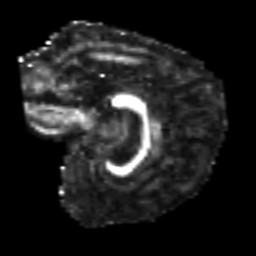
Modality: FA
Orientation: sagittal
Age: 61
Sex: male
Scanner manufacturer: siemens
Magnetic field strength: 3 T
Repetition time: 4.987 s
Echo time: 0.0792 s